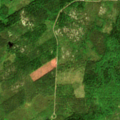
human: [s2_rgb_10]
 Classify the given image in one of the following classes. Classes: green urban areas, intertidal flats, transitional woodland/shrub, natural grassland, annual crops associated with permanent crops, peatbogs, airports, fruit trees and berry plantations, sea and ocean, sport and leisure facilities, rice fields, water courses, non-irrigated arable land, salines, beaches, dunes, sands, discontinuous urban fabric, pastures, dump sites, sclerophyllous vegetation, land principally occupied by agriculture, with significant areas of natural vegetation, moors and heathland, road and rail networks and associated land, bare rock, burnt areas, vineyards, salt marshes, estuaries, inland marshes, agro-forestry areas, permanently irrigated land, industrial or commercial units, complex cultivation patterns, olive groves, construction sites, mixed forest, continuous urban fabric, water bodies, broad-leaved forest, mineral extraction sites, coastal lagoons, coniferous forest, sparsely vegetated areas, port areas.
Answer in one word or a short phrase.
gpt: coniferous forest, mixed forest, transitional woodland/shrub